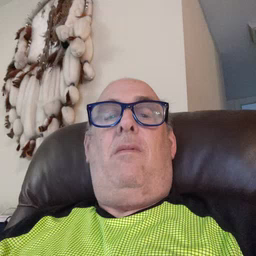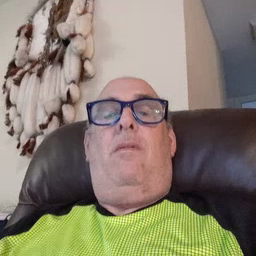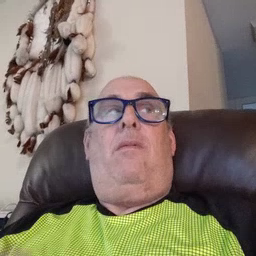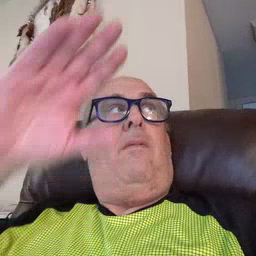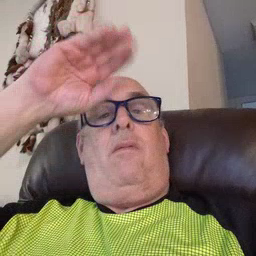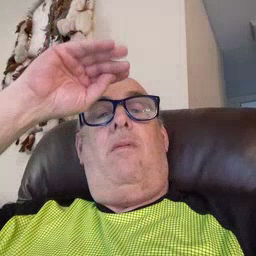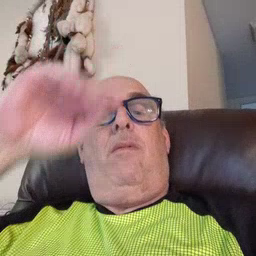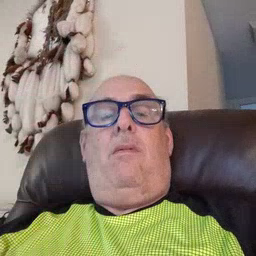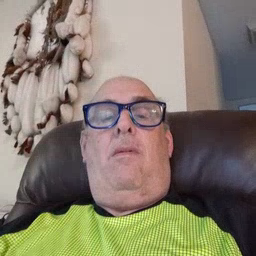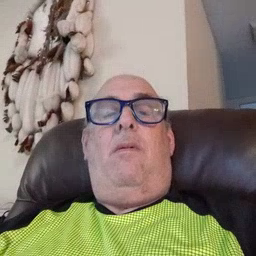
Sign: boy